Interaction volume radius: 5 \u00c5
Interaction volume height: 10 \u00c5
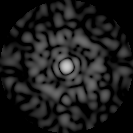
Disorder parameter: 0.8843